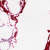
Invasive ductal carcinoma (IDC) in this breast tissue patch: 0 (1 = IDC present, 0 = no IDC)